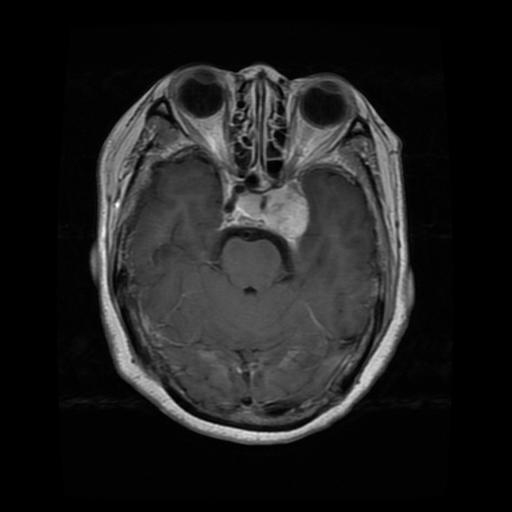
Label: meningioma